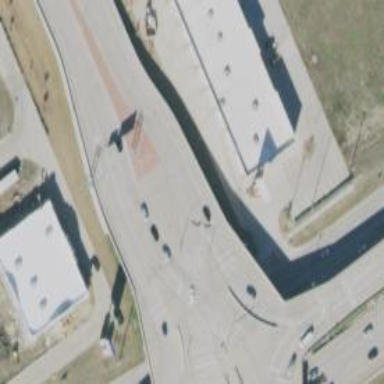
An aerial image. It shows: Secondary road crossing bridge.